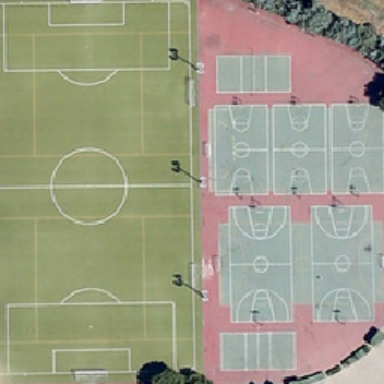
Football field and 5 basketball fields are surrounded by several green trees .